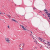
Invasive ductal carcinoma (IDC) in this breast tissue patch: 0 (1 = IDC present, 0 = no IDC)